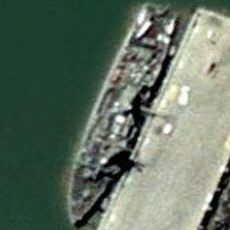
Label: destroyer